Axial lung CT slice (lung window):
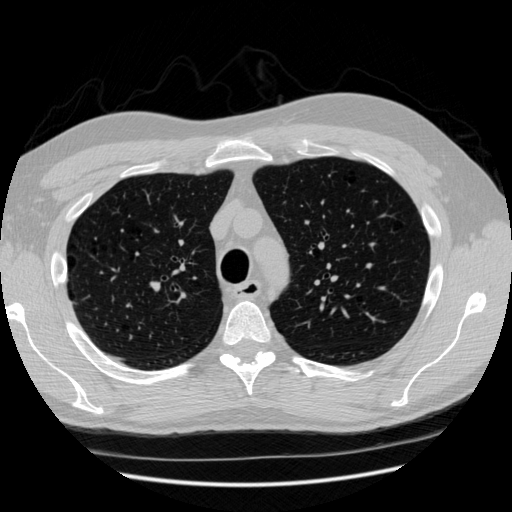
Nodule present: no